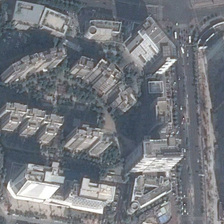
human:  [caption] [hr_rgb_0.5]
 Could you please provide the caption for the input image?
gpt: many tall buildings and some green trees are in a commercial area .

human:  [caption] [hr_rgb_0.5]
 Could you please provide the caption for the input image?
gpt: many tall buildings and some green trees are in a commercial area .

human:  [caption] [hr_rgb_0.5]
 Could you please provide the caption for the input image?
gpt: many tall buildings and some green trees are in a commercial area .

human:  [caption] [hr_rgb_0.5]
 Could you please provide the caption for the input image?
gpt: many tall buildings and some green trees are in a commercial area .

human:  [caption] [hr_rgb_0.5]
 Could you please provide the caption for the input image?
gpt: many tall buildings and some green trees are in a commercial area .